Here is the envelope spectrum of one vibration snapshot from a rolling-element bearing, with each characteristic fault-frequency family marked on the frequency axis. Determine the bearing's health state. Answer with exactly one of: normal, inner_race, outer_race, ball.
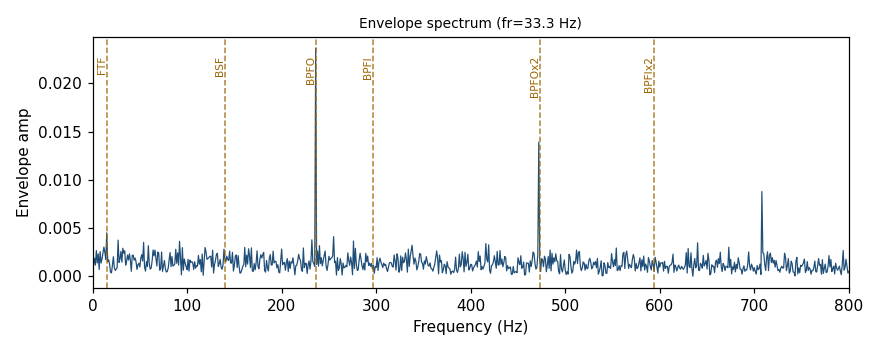
Answer: outer_race